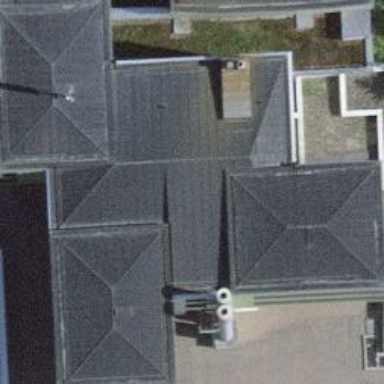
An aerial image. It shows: Primary school building.